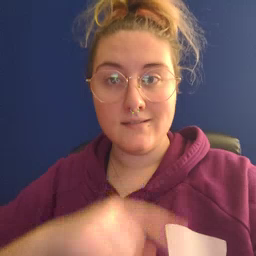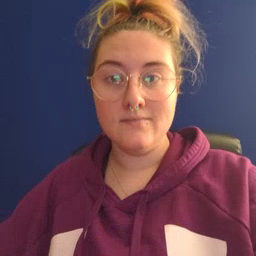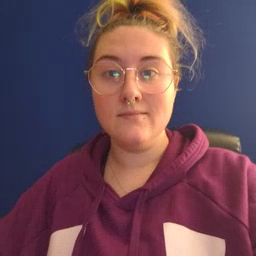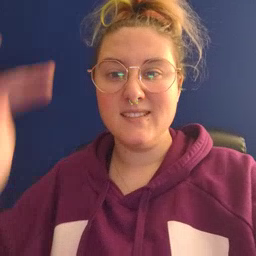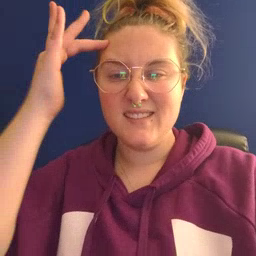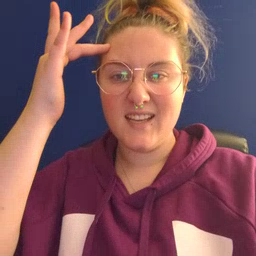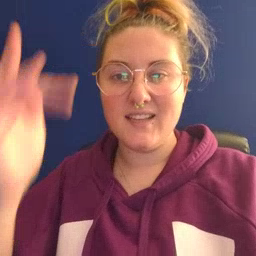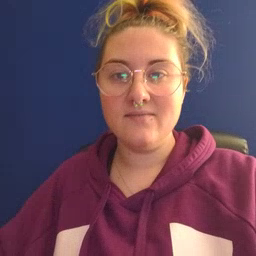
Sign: sick